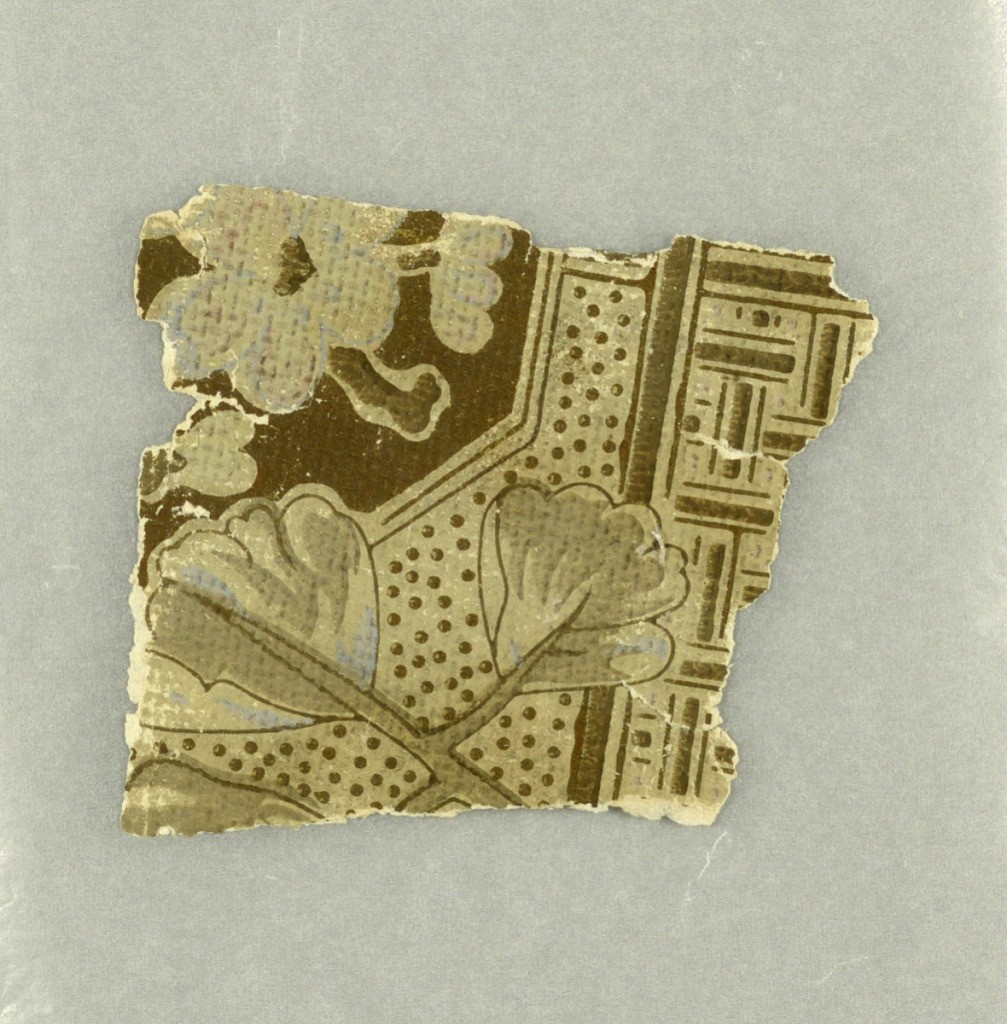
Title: Sidewall - fragment
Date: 1870–90
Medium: Machine-printed
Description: In the Aesthetic style, stylized plant and floral motifs with geometric divisions, printed in tans, browns and gray.